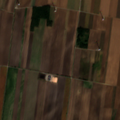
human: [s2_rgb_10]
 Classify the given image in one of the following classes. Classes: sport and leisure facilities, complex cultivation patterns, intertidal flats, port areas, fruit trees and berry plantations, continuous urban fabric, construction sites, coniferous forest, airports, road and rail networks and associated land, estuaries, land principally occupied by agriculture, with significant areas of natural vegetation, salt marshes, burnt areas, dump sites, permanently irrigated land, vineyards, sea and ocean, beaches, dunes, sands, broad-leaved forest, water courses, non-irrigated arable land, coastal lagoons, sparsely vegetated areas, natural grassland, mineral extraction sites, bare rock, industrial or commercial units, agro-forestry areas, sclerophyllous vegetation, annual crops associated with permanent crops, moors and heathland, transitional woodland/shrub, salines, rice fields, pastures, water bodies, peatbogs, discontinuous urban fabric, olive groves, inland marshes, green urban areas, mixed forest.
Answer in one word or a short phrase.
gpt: non-irrigated arable land